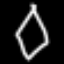
Label: diamond